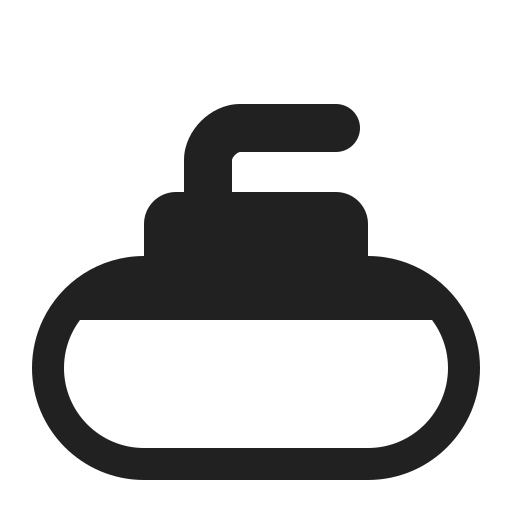
curling stone high contrast